Question: When I run a test in IntelliJ IDEA 13.01 Ultimate, with any luck it just passes. In those rare cases (ha!) when I get an exception, though, it displays that exception on the right side of the 'Run' context, as is shown below:

The up and down arrows between the two panes can walk you through the stack trace, which is great. And they claim to have a keyboard shortcut, 'ctrl+alt+down' and 'ctrl+alt+up'. But these shortcuts do not seem to work with any obvious workflow, and I always wind up forced to use my mouse. This is, in fact, the only time I have to use my mouse in my IntelliJ IDEA workflow. What am I doing wrong?
1. shift-alt-F10 to select the test case I want to see.
2. The image below appears, except the two blue arrows are grayed out. This is true whether the editor window contains a relevant source file or not.
3. Using the mouse, click on an item in the stack trace.
4. The two arrows are now colored, and can be used by clicking on them. Their keyboard shortcuts, however, cannot be used.
5. The keyboard shortcuts seem to work occasionally, under conditions that I do not understand.
I am using the 'ideavim' plugin--could that be an issue?
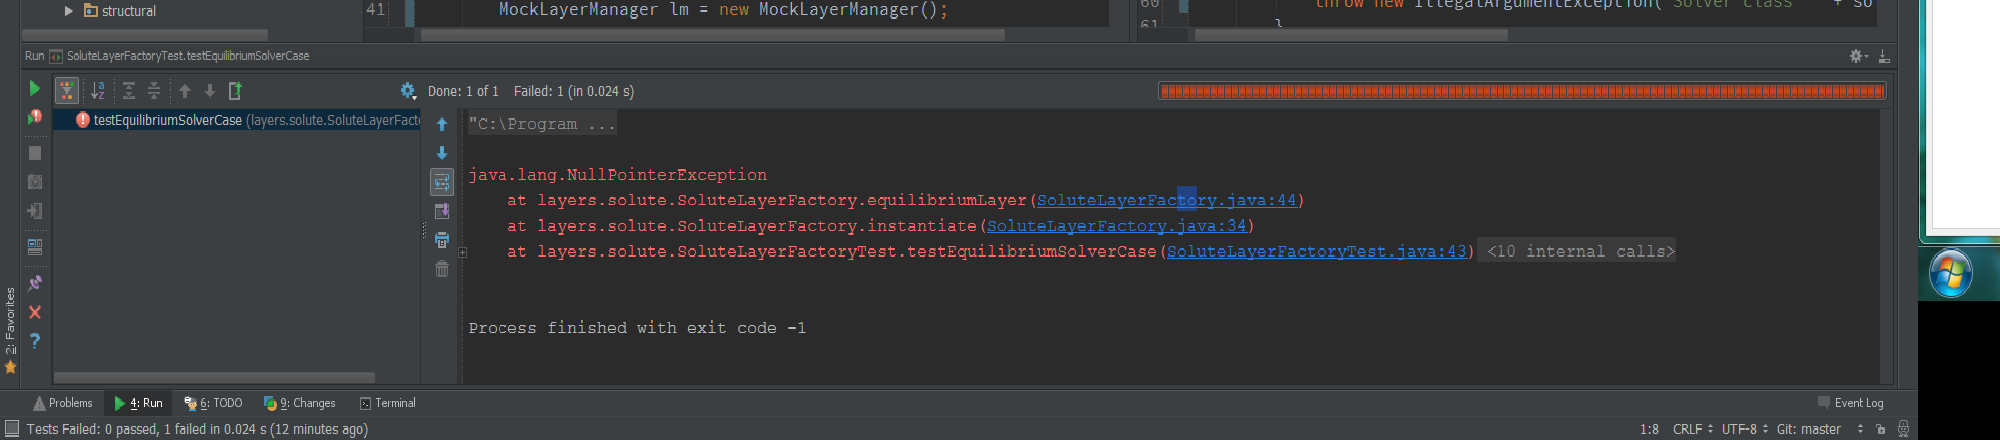
Answer: It's a known problem, feel free to vote for <URL>.